Field crop: maize
Growth stage: 1
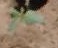
Species: datura